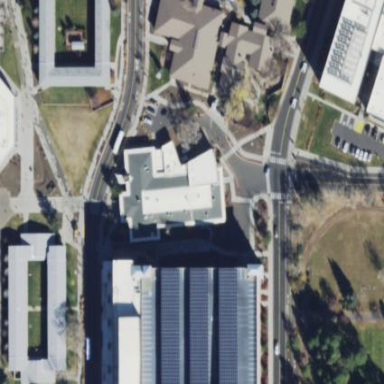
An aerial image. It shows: View of university building.